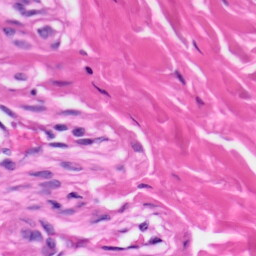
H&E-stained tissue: Skin